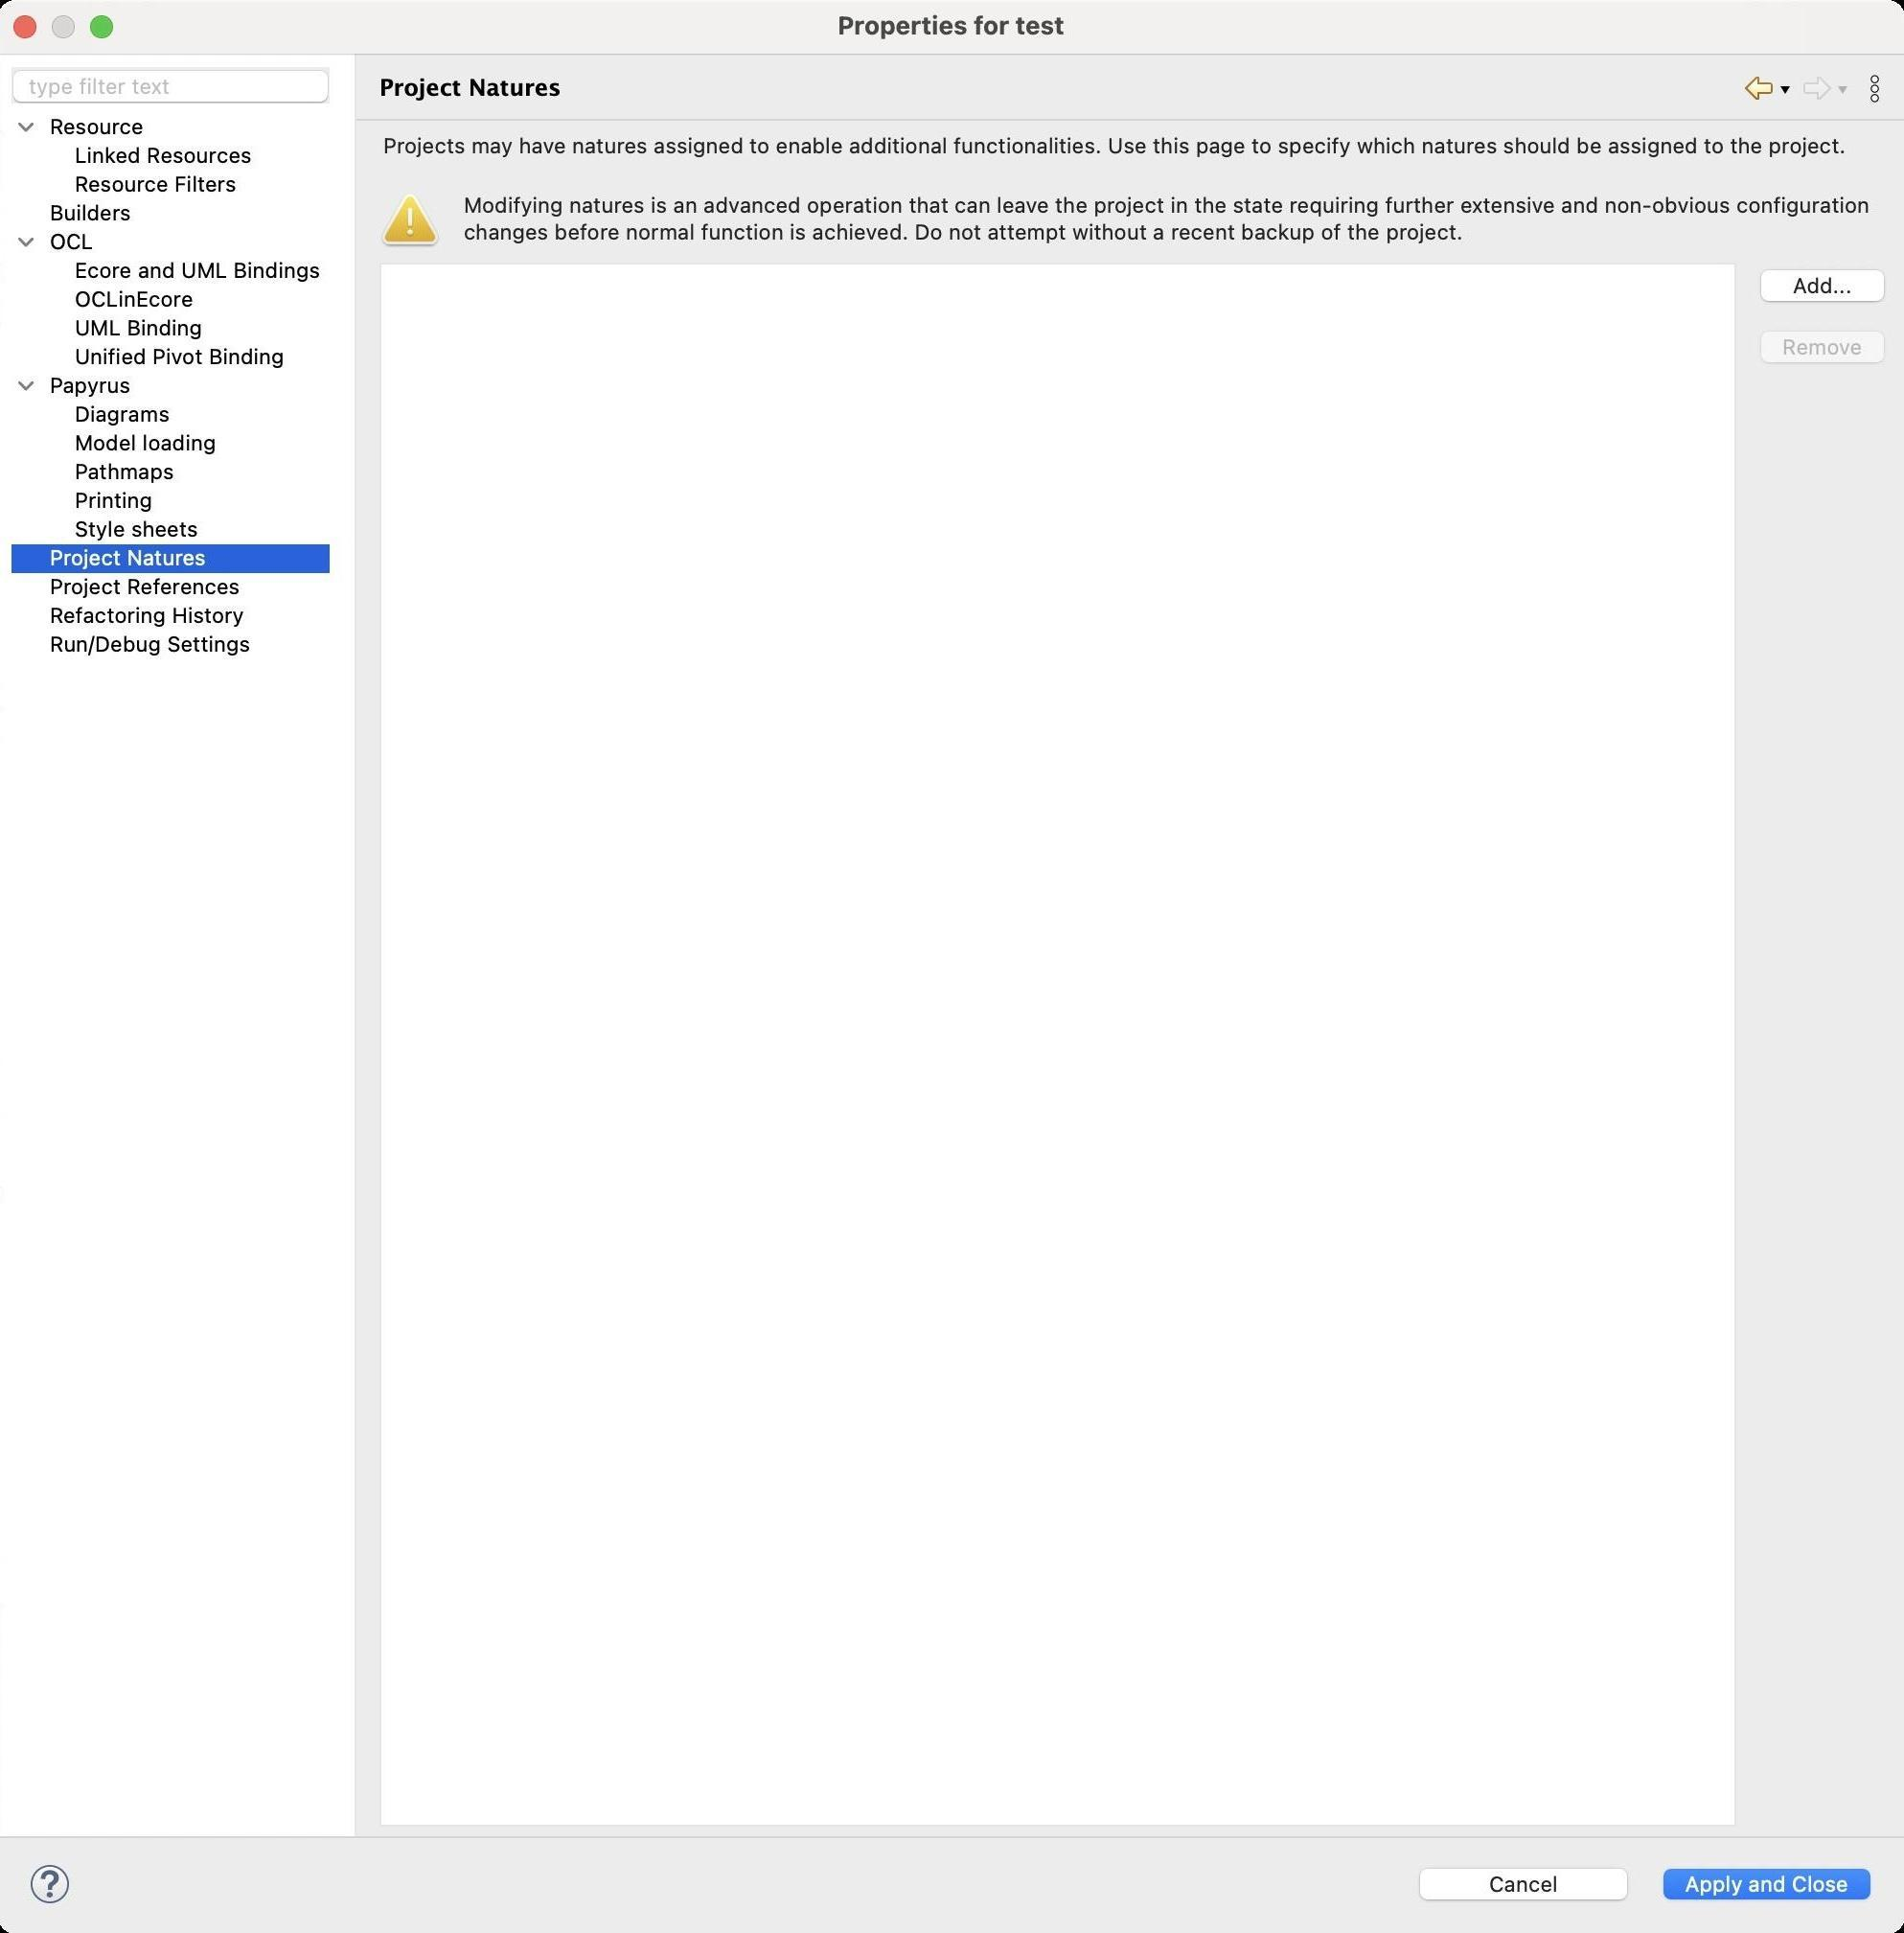
Accessibility tree:
{"name": "Properties_for_test", "role": "AXWindow", "description": null, "role_description": "standard window", "value": null, "position": "370.00;41.00", "size": "995;1009", "children": [{"name": "Apply_and_Close", "role": "AXButton", "description": null, "role_description": "button", "value": null, "position": "863.00;971.00", "size": "120;27", "children": []}, {"name": "Cancel", "role": "AXButton", "description": null, "role_description": "button", "value": null, "position": "736.00;971.00", "size": "120;27", "children": []}, {"name": null, "role": "AXToolbar", "description": null, "role_description": "toolbar", "value": null, "position": "12.00;969.00", "size": "30;30", "children": [{"name": "Help", "role": "AXCheckBox", "description": null, "role_description": "checkbox", "value": 0, "position": "12.00;969.00", "size": "30;30", "children": []}]}, {"name": null, "role": "AXScrollArea", "description": null, "role_description": "scroll area", "value": null, "position": "199.00;69.00", "size": "791;884", "children": [{"name": "Remove", "role": "AXButton", "description": null, "role_description": "button", "value": null, "position": "914.00;169.00", "size": "76;27", "children": []}, {"name": "Add...", "role": "AXButton", "description": null, "role_description": "button", "value": null, "position": "914.00;137.00", "size": "76;27", "children": []}, {"name": null, "role": "AXScrollArea", "description": null, "role_description": "scroll area", "value": null, "position": "199.00;137.00", "size": "708;816", "children": [{"name": null, "role": "AXTable", "description": null, "role_description": "table", "value": null, "position": "200.00;138.00", "size": "706;814", "children": [{"name": null, "role": "AXColumn", "description": null, "role_description": "column", "value": null, "position": "200.00;138.00", "size": "6;814", "children": []}]}]}, {"name": null, "role": "AXStaticText", "description": null, "role_description": "text", "value": "Modifying natures is an advanced operation that can leave the project in the state requiring further extensive and non-obvious configuration changes before normal function is achieved. Do not attempt without a recent backup of the project.", "position": "241.00;100.00", "size": "749;28", "children": []}, {"name": null, "role": "AXImage", "description": "caution", "role_description": "image", "value": null, "position": "199.00;98.00", "size": "32;32", "children": []}, {"name": null, "role": "AXStaticText", "description": null, "role_description": "text", "value": "Projects may have natures assigned to enable additional functionalities. Use this page to specify which natures should be assigned to the project.", "position": "199.00;69.00", "size": "791;14", "children": []}]}, {"name": null, "role": "AXToolbar", "description": "", "role_description": "toolbar", "value": null, "position": "908.00;35.00", "size": "82;22", "children": [{"name": "Back_to_Style_sheets", "role": "AXMenuButton", "description": null, "role_description": "menu button", "value": null, "position": "908.00;35.00", "size": "22;22", "children": []}, {"name": "Forward", "role": "AXMenuButton", "description": null, "role_description": "menu button", "value": null, "position": "938.00;35.00", "size": "22;22", "children": []}, {"name": "Additional_Dialog_Actions", "role": "AXButton", "description": null, "role_description": "button", "value": null, "position": "968.00;35.00", "size": "22;22", "children": []}]}, {"name": null, "role": "AXStaticText", "description": "", "role_description": "text", "value": "Project Natures", "position": "196.00;35.00", "size": "705;21", "children": []}, {"name": null, "role": "AXSplitter", "description": null, "role_description": "splitter", "value": 180, "position": "180.00;28.00", "size": "5;930", "children": []}, {"name": null, "role": "AXScrollArea", "description": null, "role_description": "scroll area", "value": null, "position": "7.00;59.00", "size": "166;899", "children": [{"name": null, "role": "AXOutline", "description": null, "role_description": "outline", "value": null, "position": "7.00;59.00", "size": "166;899", "children": [{"name": null, "role": "AXRow", "description": null, "role_description": "outline row", "value": null, "position": "7.00;59.00", "size": "166;15", "children": [{"name": null, "role": "AXGroup", "description": null, "role_description": "group", "value": null, "position": "7.00;59.00", "size": "162;15", "children": [{"name": null, "role": "AXDisclosureTriangle", "description": null, "role_description": "disclosure triangle", "value": 1, "position": "9.00;59.00", "size": "12;14", "children": []}, {"name": null, "role": "AXStaticText", "description": null, "role_description": "text", "value": "Resource", "position": "25.00;59.00", "size": "143;14", "children": []}]}]}, {"name": null, "role": "AXRow", "description": null, "role_description": "outline row", "value": null, "position": "7.00;74.00", "size": "166;15", "children": [{"name": null, "role": "AXStaticText", "description": null, "role_description": "text", "value": "Linked Resources", "position": "38.00;74.00", "size": "130;14", "children": []}]}, {"name": null, "role": "AXRow", "description": null, "role_description": "outline row", "value": null, "position": "7.00;89.00", "size": "166;15", "children": [{"name": null, "role": "AXStaticText", "description": null, "role_description": "text", "value": "Resource Filters", "position": "38.00;89.00", "size": "130;14", "children": []}]}, {"name": null, "role": "AXRow", "description": null, "role_description": "outline row", "value": null, "position": "7.00;104.00", "size": "166;15", "children": [{"name": null, "role": "AXStaticText", "description": null, "role_description": "text", "value": "Builders", "position": "25.00;104.00", "size": "143;14", "children": []}]}, {"name": null, "role": "AXRow", "description": null, "role_description": "outline row", "value": null, "position": "7.00;119.00", "size": "166;15", "children": [{"name": null, "role": "AXGroup", "description": null, "role_description": "group", "value": null, "position": "7.00;119.00", "size": "162;15", "children": [{"name": null, "role": "AXDisclosureTriangle", "description": null, "role_description": "disclosure triangle", "value": 1, "position": "9.00;119.00", "size": "12;14", "children": []}, {"name": null, "role": "AXStaticText", "description": null, "role_description": "text", "value": "OCL", "position": "25.00;119.00", "size": "143;14", "children": []}]}]}, {"name": null, "role": "AXRow", "description": null, "role_description": "outline row", "value": null, "position": "7.00;134.00", "size": "166;15", "children": [{"name": null, "role": "AXStaticText", "description": null, "role_description": "text", "value": "Ecore and UML Bindings", "position": "38.00;134.00", "size": "130;14", "children": []}]}, {"name": null, "role": "AXRow", "description": null, "role_description": "outline row", "value": null, "position": "7.00;149.00", "size": "166;15", "children": [{"name": null, "role": "AXStaticText", "description": null, "role_description": "text", "value": "OCLinEcore", "position": "38.00;149.00", "size": "130;14", "children": []}]}, {"name": null, "role": "AXRow", "description": null, "role_description": "outline row", "value": null, "position": "7.00;164.00", "size": "166;15", "children": [{"name": null, "role": "AXStaticText", "description": null, "role_description": "text", "value": "UML Binding", "position": "38.00;164.00", "size": "130;14", "children": []}]}, {"name": null, "role": "AXRow", "description": null, "role_description": "outline row", "value": null, "position": "7.00;179.00", "size": "166;15", "children": [{"name": null, "role": "AXStaticText", "description": null, "role_description": "text", "value": "Unified Pivot Binding", "position": "38.00;179.00", "size": "130;14", "children": []}]}, {"name": null, "role": "AXRow", "description": null, "role_description": "outline row", "value": null, "position": "7.00;194.00", "size": "166;15", "children": [{"name": null, "role": "AXGroup", "description": null, "role_description": "group", "value": null, "position": "7.00;194.00", "size": "162;15", "children": [{"name": null, "role": "AXDisclosureTriangle", "description": null, "role_description": "disclosure triangle", "value": 1, "position": "9.00;194.00", "size": "12;14", "children": []}, {"name": null, "role": "AXStaticText", "description": null, "role_description": "text", "value": "Papyrus", "position": "25.00;194.00", "size": "143;14", "children": []}]}]}, {"name": null, "role": "AXRow", "description": null, "role_description": "outline row", "value": null, "position": "7.00;209.00", "size": "166;15", "children": [{"name": null, "role": "AXStaticText", "description": null, "role_description": "text", "value": "Diagrams", "position": "38.00;209.00", "size": "130;14", "children": []}]}, {"name": null, "role": "AXRow", "description": null, "role_description": "outline row", "value": null, "position": "7.00;224.00", "size": "166;15", "children": [{"name": null, "role": "AXStaticText", "description": null, "role_description": "text", "value": "Model loading", "position": "38.00;224.00", "size": "130;14", "children": []}]}, {"name": null, "role": "AXRow", "description": null, "role_description": "outline row", "value": null, "position": "7.00;239.00", "size": "166;15", "children": [{"name": null, "role": "AXStaticText", "description": null, "role_description": "text", "value": "Pathmaps", "position": "38.00;239.00", "size": "130;14", "children": []}]}, {"name": null, "role": "AXRow", "description": null, "role_description": "outline row", "value": null, "position": "7.00;254.00", "size": "166;15", "children": [{"name": null, "role": "AXStaticText", "description": null, "role_description": "text", "value": "Printing", "position": "38.00;254.00", "size": "130;14", "children": []}]}, {"name": null, "role": "AXRow", "description": null, "role_description": "outline row", "value": null, "position": "7.00;269.00", "size": "166;15", "children": [{"name": null, "role": "AXStaticText", "description": null, "role_description": "text", "value": "Style sheets", "position": "38.00;269.00", "size": "130;14", "children": []}]}, {"name": null, "role": "AXRow", "description": null, "role_description": "outline row", "value": null, "position": "7.00;284.00", "size": "166;15", "children": [{"name": null, "role": "AXStaticText", "description": null, "role_description": "text", "value": "Project Natures", "position": "25.00;284.00", "size": "143;14", "children": []}]}, {"name": null, "role": "AXRow", "description": null, "role_description": "outline row", "value": null, "position": "7.00;299.00", "size": "166;15", "children": [{"name": null, "role": "AXStaticText", "description": null, "role_description": "text", "value": "Project References", "position": "25.00;299.00", "size": "143;14", "children": []}]}, {"name": null, "role": "AXRow", "description": null, "role_description": "outline row", "value": null, "position": "7.00;314.00", "size": "166;15", "children": [{"name": null, "role": "AXStaticText", "description": null, "role_description": "text", "value": "Refactoring History", "position": "25.00;314.00", "size": "143;14", "children": []}]}, {"name": null, "role": "AXRow", "description": null, "role_description": "outline row", "value": null, "position": "7.00;329.00", "size": "166;15", "children": [{"name": null, "role": "AXStaticText", "description": null, "role_description": "text", "value": "Run/Debug Settings", "position": "25.00;329.00", "size": "143;14", "children": []}]}, {"name": null, "role": "AXColumn", "description": null, "role_description": "column", "value": null, "position": "7.00;59.00", "size": "162;899", "children": []}]}]}, {"name": "type_filter_text", "role": "AXTextField", "description": null, "role_description": "search text field", "value": "", "position": "7.00;35.00", "size": "166;19", "children": []}, {"name": null, "role": "AXButton", "description": null, "role_description": "close button", "value": null, "position": "7.00;6.00", "size": "14;16", "children": []}, {"name": null, "role": "AXButton", "description": null, "role_description": "zoom button", "value": null, "position": "47.00;6.00", "size": "14;16", "children": [{"name": null, "role": "AXGroup", "description": null, "role_description": "group", "value": null, "position": "47.00;6.00", "size": "14;16", "children": [{"name": null, "role": "AXGroup", "description": null, "role_description": "group", "value": null, "position": "47.00;6.00", "size": "14;16", "children": []}]}]}, {"name": null, "role": "AXButton", "description": null, "role_description": "minimize button", "value": null, "position": "27.00;6.00", "size": "14;16", "children": []}, {"name": null, "role": "AXStaticText", "description": null, "role_description": "text", "value": "Properties for test", "position": "436.00;5.00", "size": "123;16", "children": []}]}